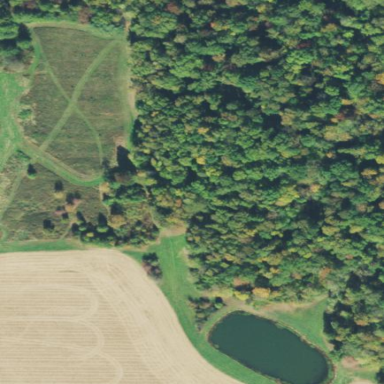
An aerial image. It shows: Beautiful woodland area.